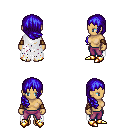
a pixel art fantasy rpg character, female body template, human, tanned skin, white tattered cape, magenta pants, blue right-swept hairstyle, cloth bracers, gold boots, four views (front, back, left, right), 2x2 character sprite sheet, small pixel art, hard edges, no anti-aliasing